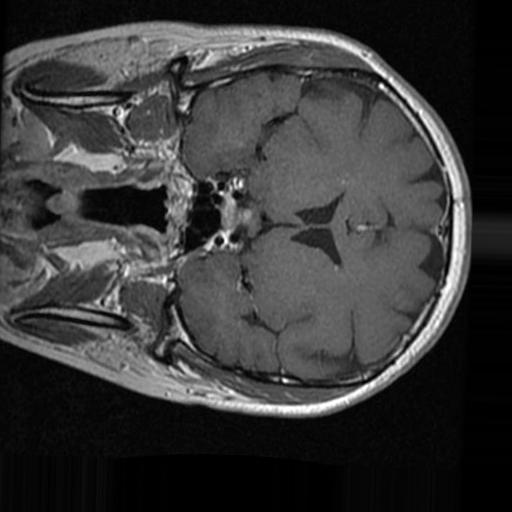
Label: brain_tumor